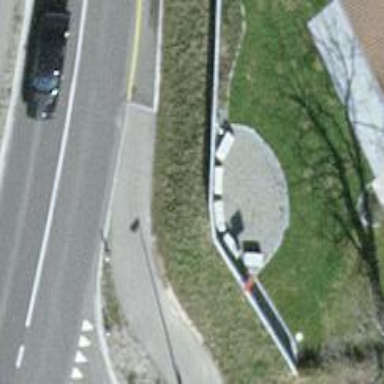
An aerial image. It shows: Cycleway.